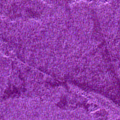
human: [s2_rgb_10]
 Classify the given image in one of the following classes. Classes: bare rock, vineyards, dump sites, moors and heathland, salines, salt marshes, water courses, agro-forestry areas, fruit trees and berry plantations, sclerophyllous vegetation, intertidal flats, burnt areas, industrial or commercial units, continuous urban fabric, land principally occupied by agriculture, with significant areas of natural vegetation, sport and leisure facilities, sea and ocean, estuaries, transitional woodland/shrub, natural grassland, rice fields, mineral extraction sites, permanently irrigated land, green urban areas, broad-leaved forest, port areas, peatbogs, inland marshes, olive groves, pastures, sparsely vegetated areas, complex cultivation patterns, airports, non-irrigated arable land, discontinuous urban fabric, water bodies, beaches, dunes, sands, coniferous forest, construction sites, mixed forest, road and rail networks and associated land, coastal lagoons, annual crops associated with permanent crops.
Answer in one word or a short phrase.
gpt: sea and ocean